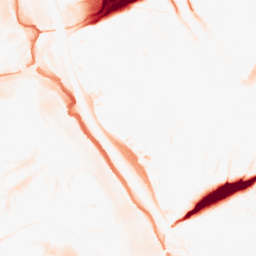
Category: morphological
Decomposition family: tophat
Decomposition parameters: size: 20
mode: black
Upsampling method: fft_zeropad
Upsampling parameters: scale: 4
Upsampling scale: 4